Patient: sex F, age 26
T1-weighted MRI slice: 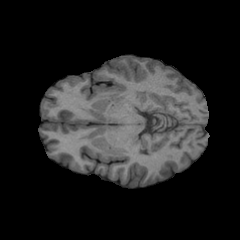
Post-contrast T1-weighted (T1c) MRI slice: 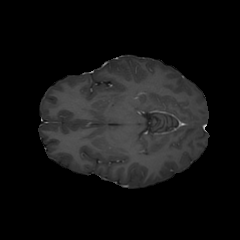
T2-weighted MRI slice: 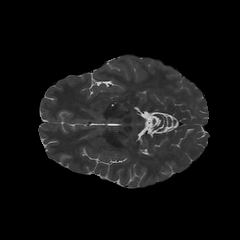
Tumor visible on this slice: no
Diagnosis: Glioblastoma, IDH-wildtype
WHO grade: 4